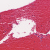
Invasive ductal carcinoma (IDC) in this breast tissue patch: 0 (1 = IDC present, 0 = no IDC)